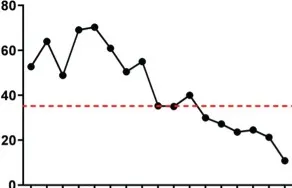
Changes in important indicators during the course of the disease. (B) Changes in level of tumor marker CA199 during treatment, the red dotted line indicated normal level.
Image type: pathology (masson_trichrome)